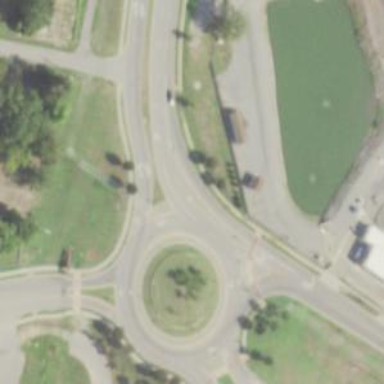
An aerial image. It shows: Secondary road made of asphalt leading to roundabout.